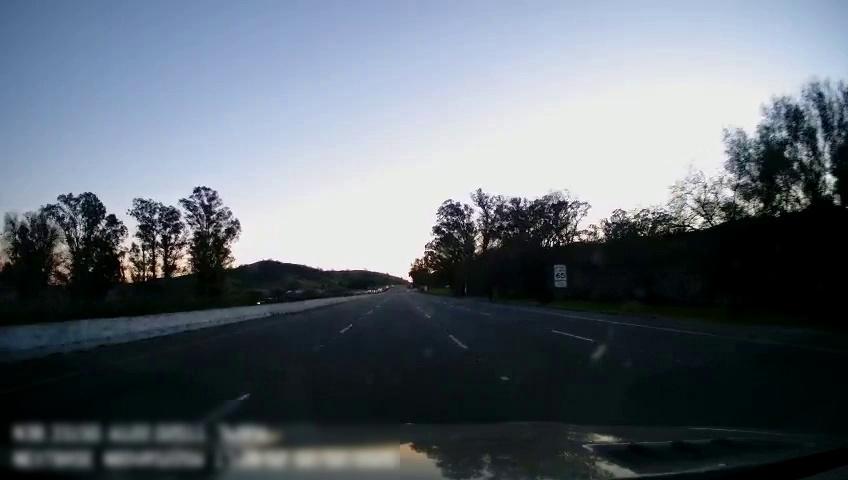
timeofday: Day
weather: Cloudy
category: Drivable Space
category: Lanes | Current Lane
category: Lanes | Current Lane
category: Lanes | Alternate Lane
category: Lanes | Alternate Lane
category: Traffic | Signs